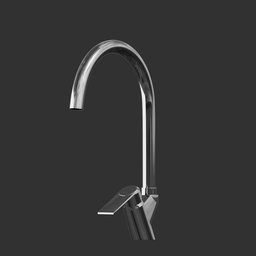
Label: appliances